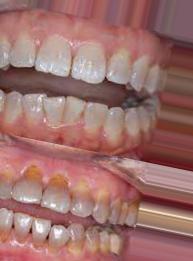
Condition: Tooth Discoloration